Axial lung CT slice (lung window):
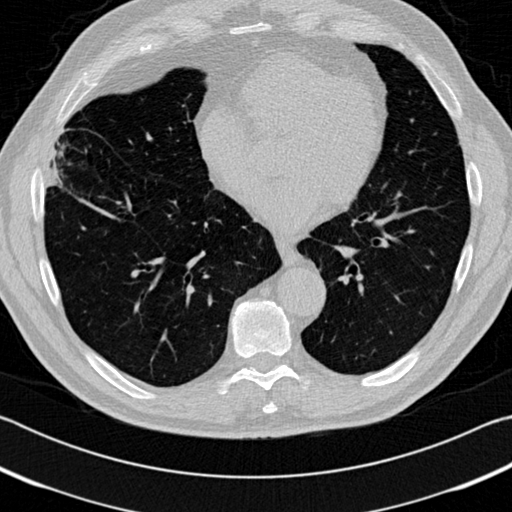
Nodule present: no